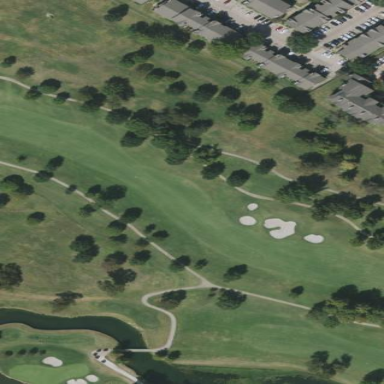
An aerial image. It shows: Grassy area designated as golf fairway.